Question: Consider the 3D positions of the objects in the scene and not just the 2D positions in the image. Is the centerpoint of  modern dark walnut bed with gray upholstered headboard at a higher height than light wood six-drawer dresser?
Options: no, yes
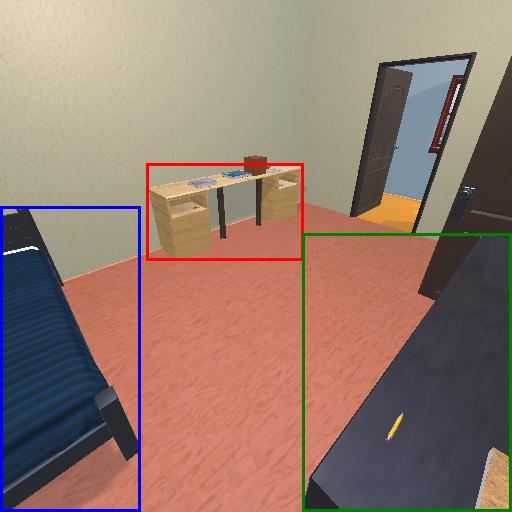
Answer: no